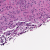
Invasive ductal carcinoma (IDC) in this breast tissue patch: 1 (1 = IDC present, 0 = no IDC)